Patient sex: F
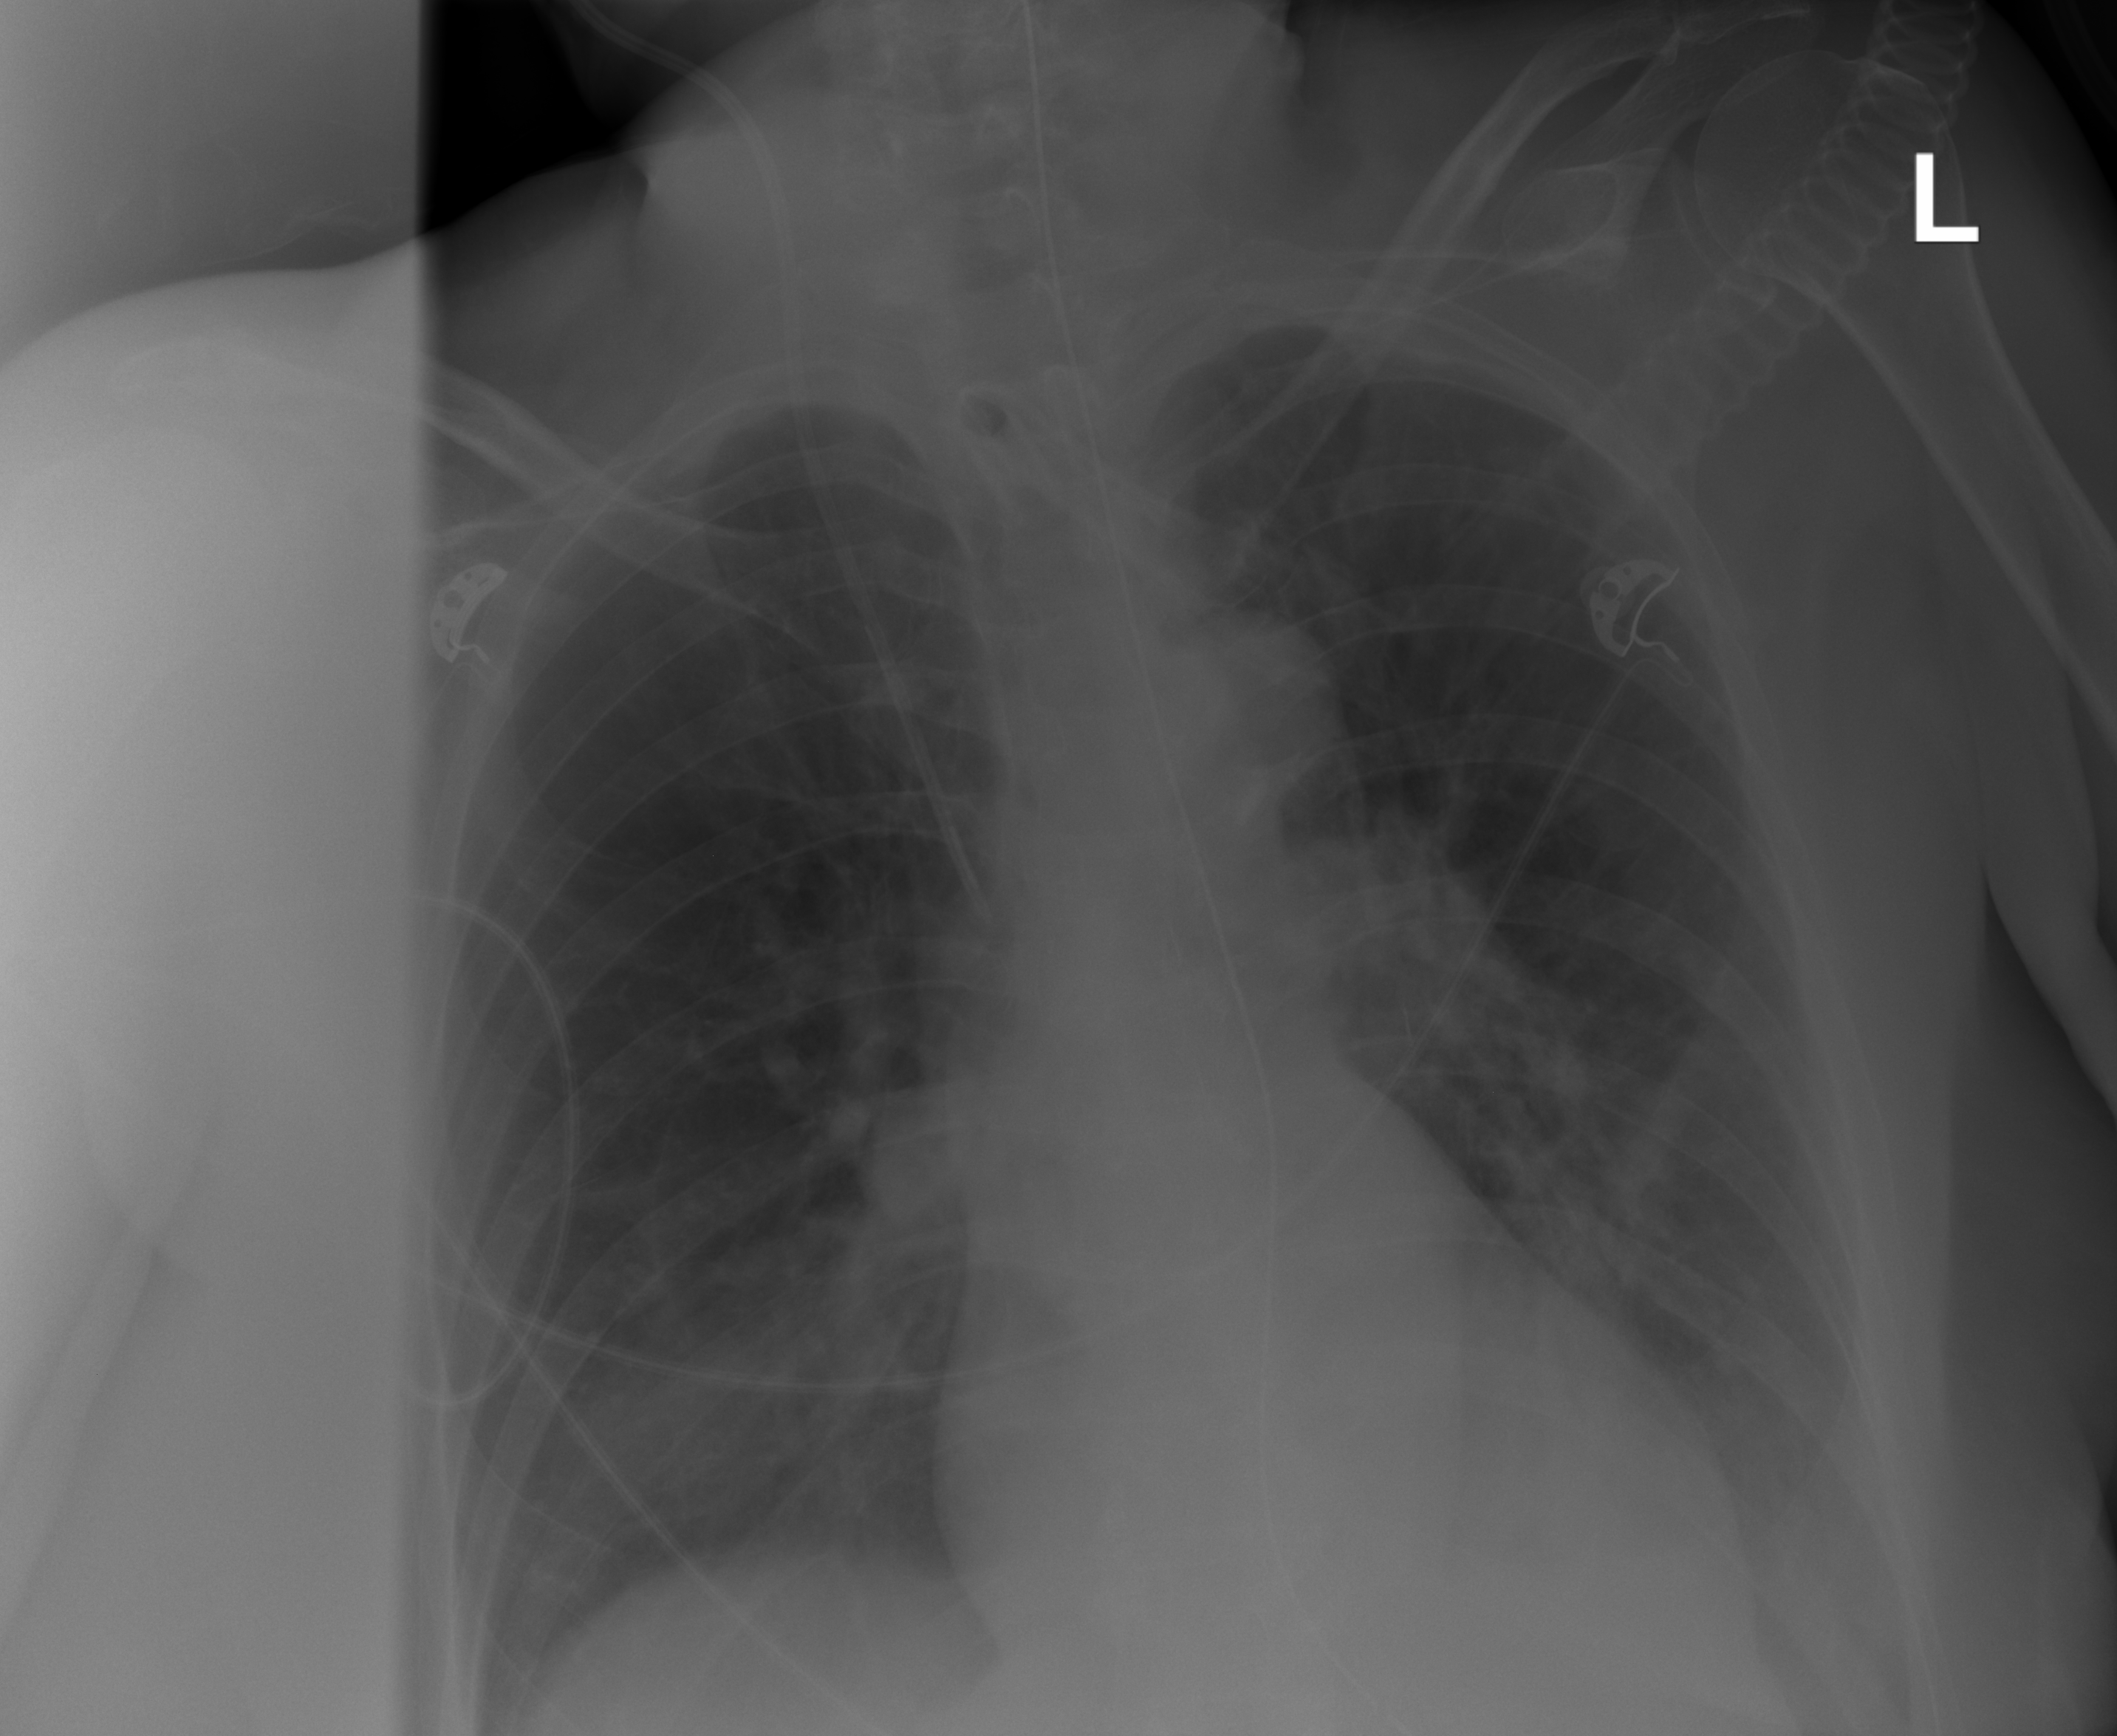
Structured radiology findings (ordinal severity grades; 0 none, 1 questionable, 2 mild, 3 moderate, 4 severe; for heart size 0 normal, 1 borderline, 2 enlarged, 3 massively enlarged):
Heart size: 0
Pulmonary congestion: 0
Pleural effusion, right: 0
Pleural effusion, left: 2
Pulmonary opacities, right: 1
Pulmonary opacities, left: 2
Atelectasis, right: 0
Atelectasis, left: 0